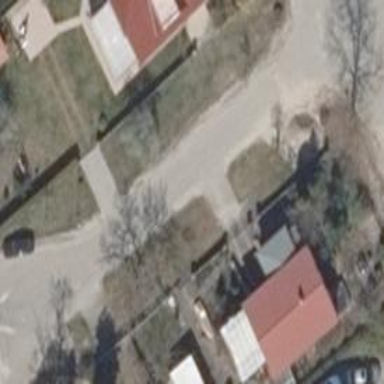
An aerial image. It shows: Residential road.